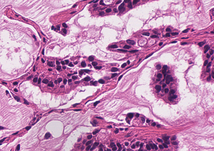
Tumor epithelial tissue: yes
Tumor-associated stroma tissue: yes
Normal tissue: no